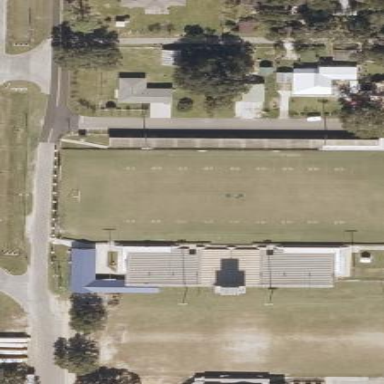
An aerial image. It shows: American football pitch.